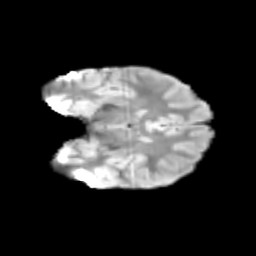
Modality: T2w
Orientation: coronal
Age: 11
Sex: male
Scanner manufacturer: siemens
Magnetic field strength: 3 T
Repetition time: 3.8 s
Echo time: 0.07 s